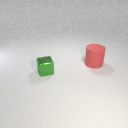
small green metal cube in front of large red rubber cylinder